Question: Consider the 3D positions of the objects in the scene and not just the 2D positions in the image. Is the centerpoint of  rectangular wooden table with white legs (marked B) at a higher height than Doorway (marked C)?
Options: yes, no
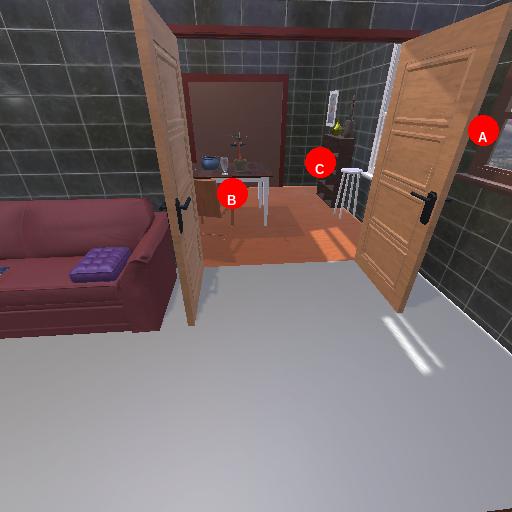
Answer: yes